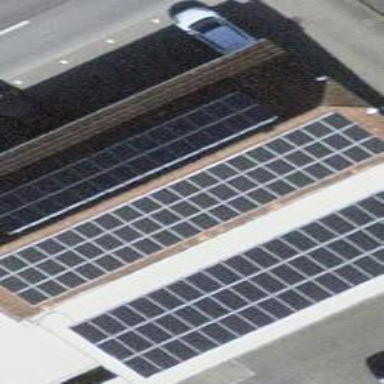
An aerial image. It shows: Solar power generator.